七年级 · 画法几何学
(1)补全下面的图形, 使之成为长方体 $A B C D-E F G H$ 的直观图, 并标出顶点的字母;

(2)图中与棱 $A B$ 平行的棱有 \$ \qquad \$ $;$

(3)图中棱 $C G$ 和面 $A B F E$ 的位置关系是 \$ \qquad \$

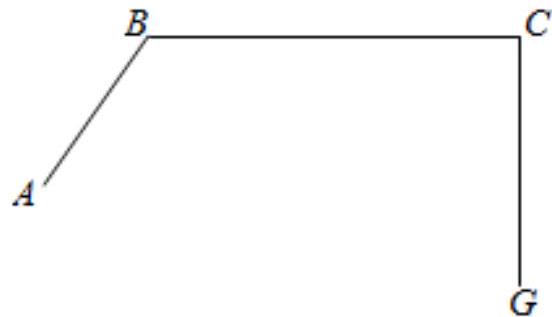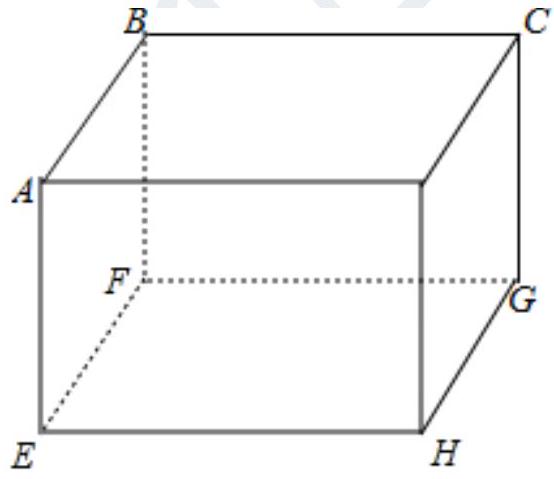
答案: $C D 、 E F 、 G H$ 平行
解析: (1)如图即为补全的图形;

(2)图中与棱 $A B$ 平行的棱有 $C D 、 E F 、 G H$;

故答案为: $C D 、 E F 、 G H$;

(3)图中棱 $C G$ 和面 $A B F E$ 的位置关系是: 平行.

故答案为: 平行.